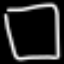
Label: square